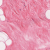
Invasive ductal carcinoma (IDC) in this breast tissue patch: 0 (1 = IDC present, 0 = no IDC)